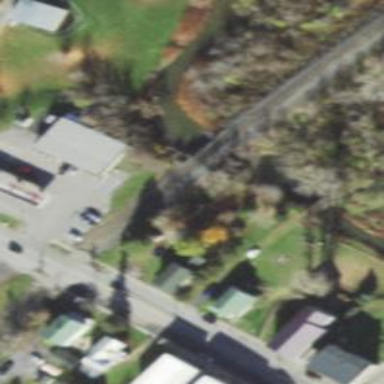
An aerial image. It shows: Railway bridge.